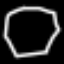
Label: octagon